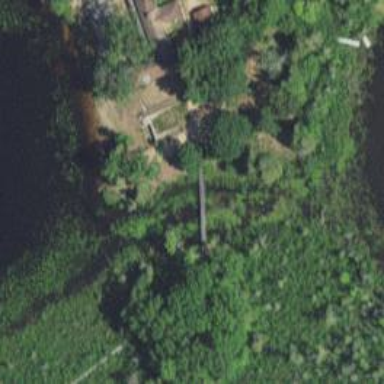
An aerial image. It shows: Footway bridge.